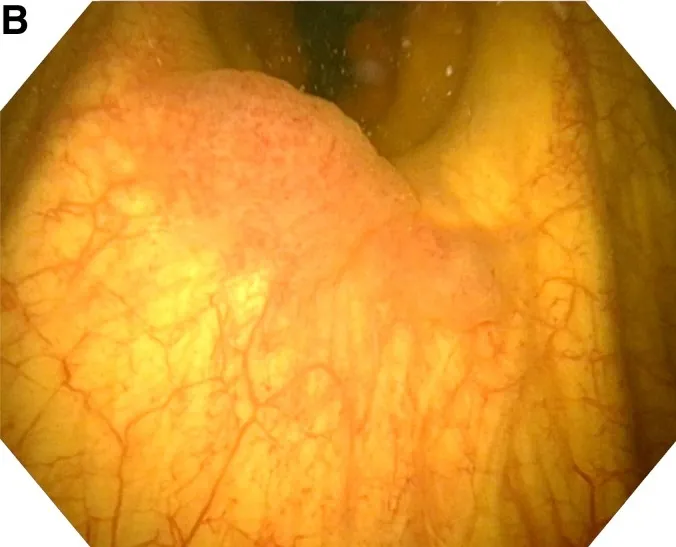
Cystoscopy diagnosis of the tumor. (B) Retroflexed view of the tumor.
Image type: endoscopy (other_endoscopy)